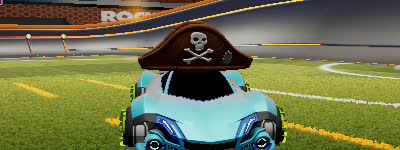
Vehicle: werewolf